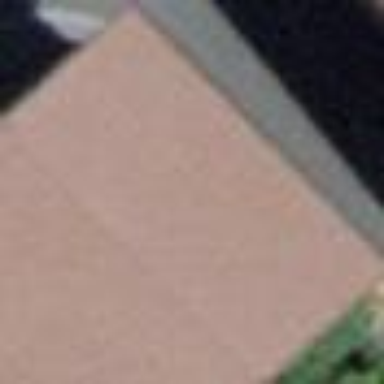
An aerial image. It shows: Garage building.